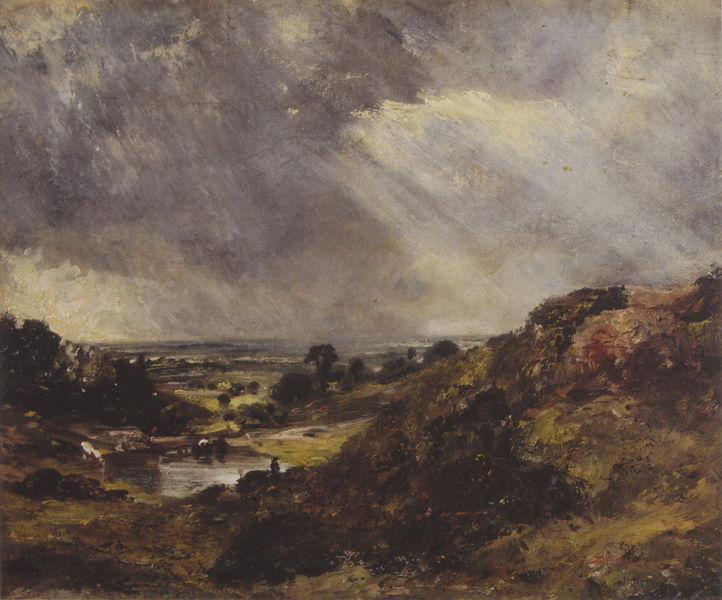
Titel: Branch Hill Pond, Hampstead
Künstler: John Constable
Standort: London
Institution: Victoria & Albert Museum
Schlagwörter: baum, berg, blau, dunkel, felsen, gemälde, gewitter, himmel, mann, meer, wasser, weiß, wolken, bäume, fluss, gelb, grün, landschaft, menschen, ocker, see, stadt, teich, ufer, abend, braun, grau, hell, licht, schwarz, skizze, strasse, ausblick, gebäude, gras, haus, rot, weg, wiese, wolke, malerei, mensch, öl, bach, ebene, erde, feld, ferne, horizont, häuser, hügel, kalt, nass, natur, spiegelung, strauch, vieh, weide, weite, wind, brücke, busch, büsche, flach, gebüsch, gewässer, sonne, sträucher, land, personen, pflanze, pflanzen, england, tal, wald, reiter, weiher, bewölkt, aussicht, sommer, ansicht, warm, berge, fels, gebirge, hang, dorf, nebel, landschaftsmalerei, herbst, winter, hügellandschaft, constable, sturm, turner, unwetter, wetter, stimmung, klippe, panorama, regen, lichtstrahl, rinder, sonnenstrahl, strahlen, wandern, moos, strahl, lichtstrahlen, ländlich, tümpel, sonnenstrahlen, stimmungsbild, atmosphäre, freilichtmalerei, plein air, zeit, durchbrochen, scheinen, erdhügel, niederschlag, constble, watercolour, durchbrechen, gelgblich, regenwoke, seelanschaften, sonne hinter den wolken, wetterumbruch, wokenbruch, gwitterwolken